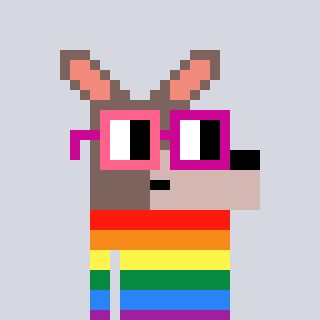
a pixel art character with square pink and red glasses, a kangaroo-shaped head and a bege-colored body on a cool background